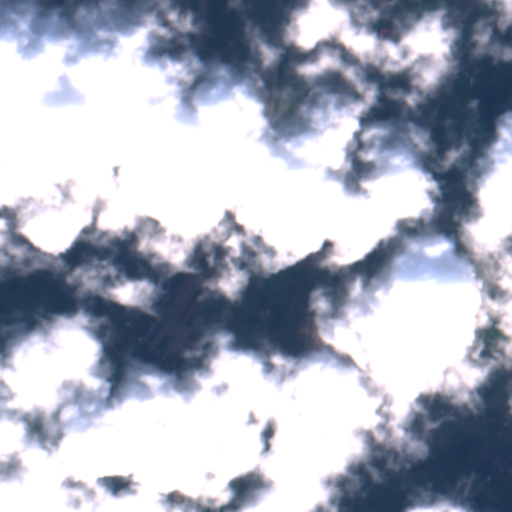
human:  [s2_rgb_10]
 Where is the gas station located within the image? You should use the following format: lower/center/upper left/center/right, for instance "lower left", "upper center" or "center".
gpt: The gas station is located in the lower center of the image.
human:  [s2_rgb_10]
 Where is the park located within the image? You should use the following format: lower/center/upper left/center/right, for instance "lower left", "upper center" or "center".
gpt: The park is located in the center left of the image.
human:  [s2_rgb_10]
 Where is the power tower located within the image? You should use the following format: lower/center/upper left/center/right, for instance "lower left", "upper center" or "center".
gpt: The power tower is located in the lower left of the image.
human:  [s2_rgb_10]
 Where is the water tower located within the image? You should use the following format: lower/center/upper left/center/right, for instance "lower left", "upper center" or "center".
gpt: The water tower is located in the center left of the image.
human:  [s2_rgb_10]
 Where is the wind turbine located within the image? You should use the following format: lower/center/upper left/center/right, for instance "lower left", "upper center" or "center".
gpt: The wind turbine is located in the upper center of the image.
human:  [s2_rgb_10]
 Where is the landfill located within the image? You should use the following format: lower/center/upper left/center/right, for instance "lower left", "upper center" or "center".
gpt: There is no landfill in the image.